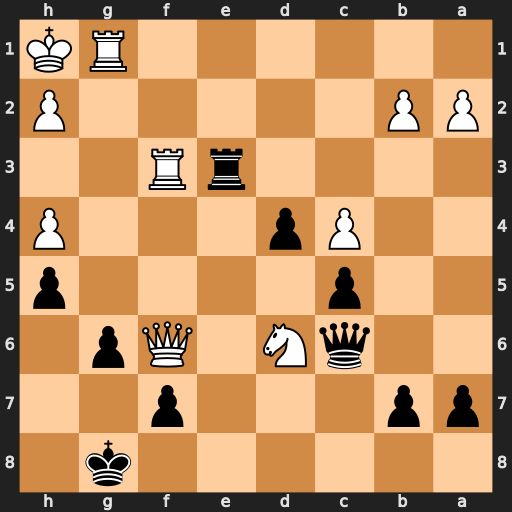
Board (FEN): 6k1/pp3p2/2qN1Qp1/2p4p/2Pp3P/4rR2/PP5P/6RK
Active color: b
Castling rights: -
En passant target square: -
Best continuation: Rxf3 Qd8+ Kh7